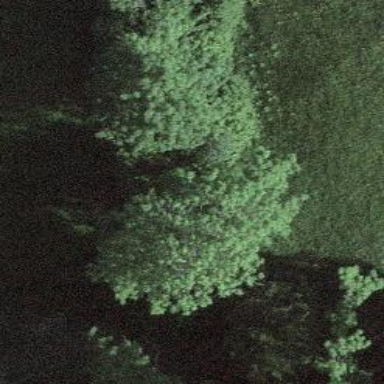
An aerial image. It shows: Row of trees in natural setting.